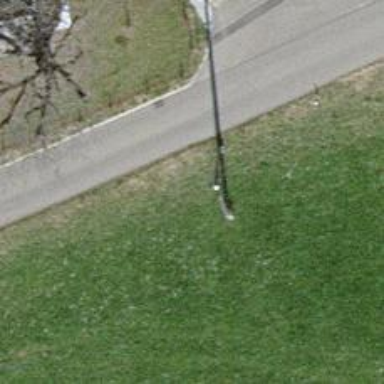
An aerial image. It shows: Power pole.